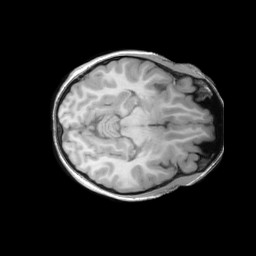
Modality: T1w
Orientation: axial
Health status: ill
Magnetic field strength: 3 T